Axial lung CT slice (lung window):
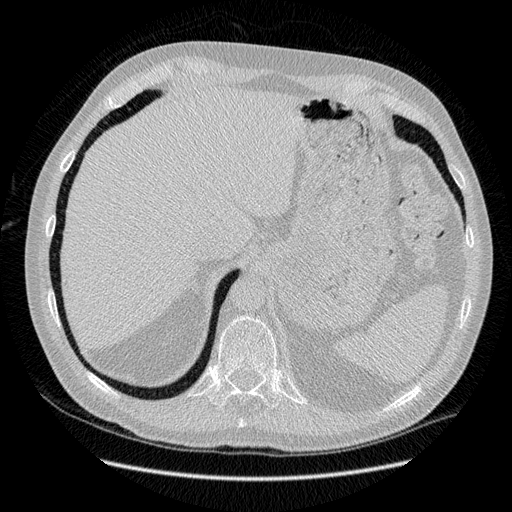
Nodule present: no